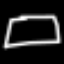
Label: square